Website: walmart
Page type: customer-info-address
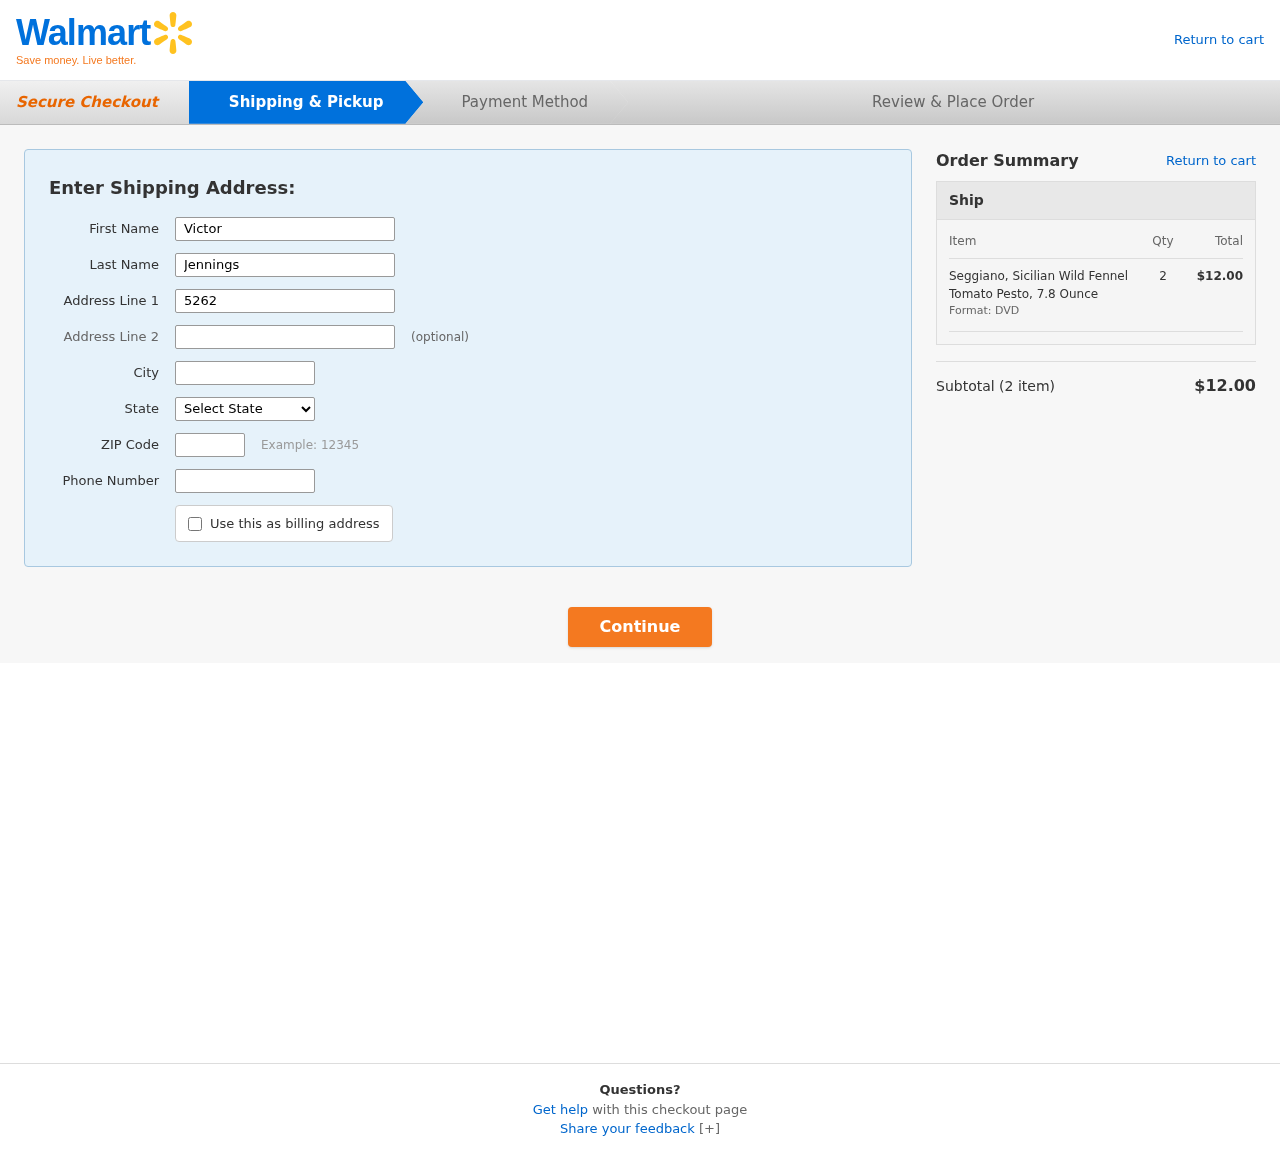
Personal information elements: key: PII_CITY
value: West Anthony
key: PII_FIRSTNAME
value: Victor
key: PII_LASTNAME
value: Jennings
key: PII_PHONE
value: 9653213723
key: PII_POSTCODE
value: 85040
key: PII_STATE
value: Arizona
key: PII_STREET
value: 5262 Jason Knolls
Product elements: key: PRODUCT1_NAME
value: Seggiano, Sicilian Wild Fennel Tomato Pesto, 7.8 Ounce
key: PRODUCT1_QUANTITY
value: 2
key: PRODUCT1_LINE_TOTAL
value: $12.00
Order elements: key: ORDER_NUM_ITEMS
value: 2
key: ORDER_SUBTOTAL
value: $12.00